Field crop: maize
Growth stage: 2
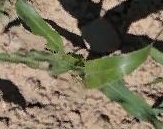
Species: maize